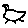
Label: bird